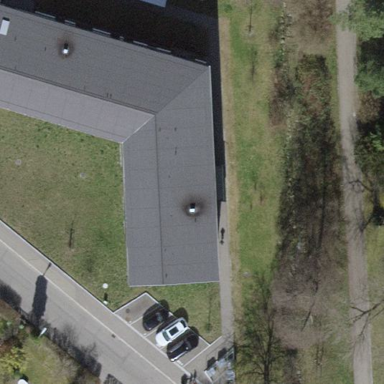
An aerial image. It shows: Flat-roofed apartment building.